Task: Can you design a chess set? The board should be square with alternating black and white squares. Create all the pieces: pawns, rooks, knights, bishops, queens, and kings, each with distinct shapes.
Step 3082:
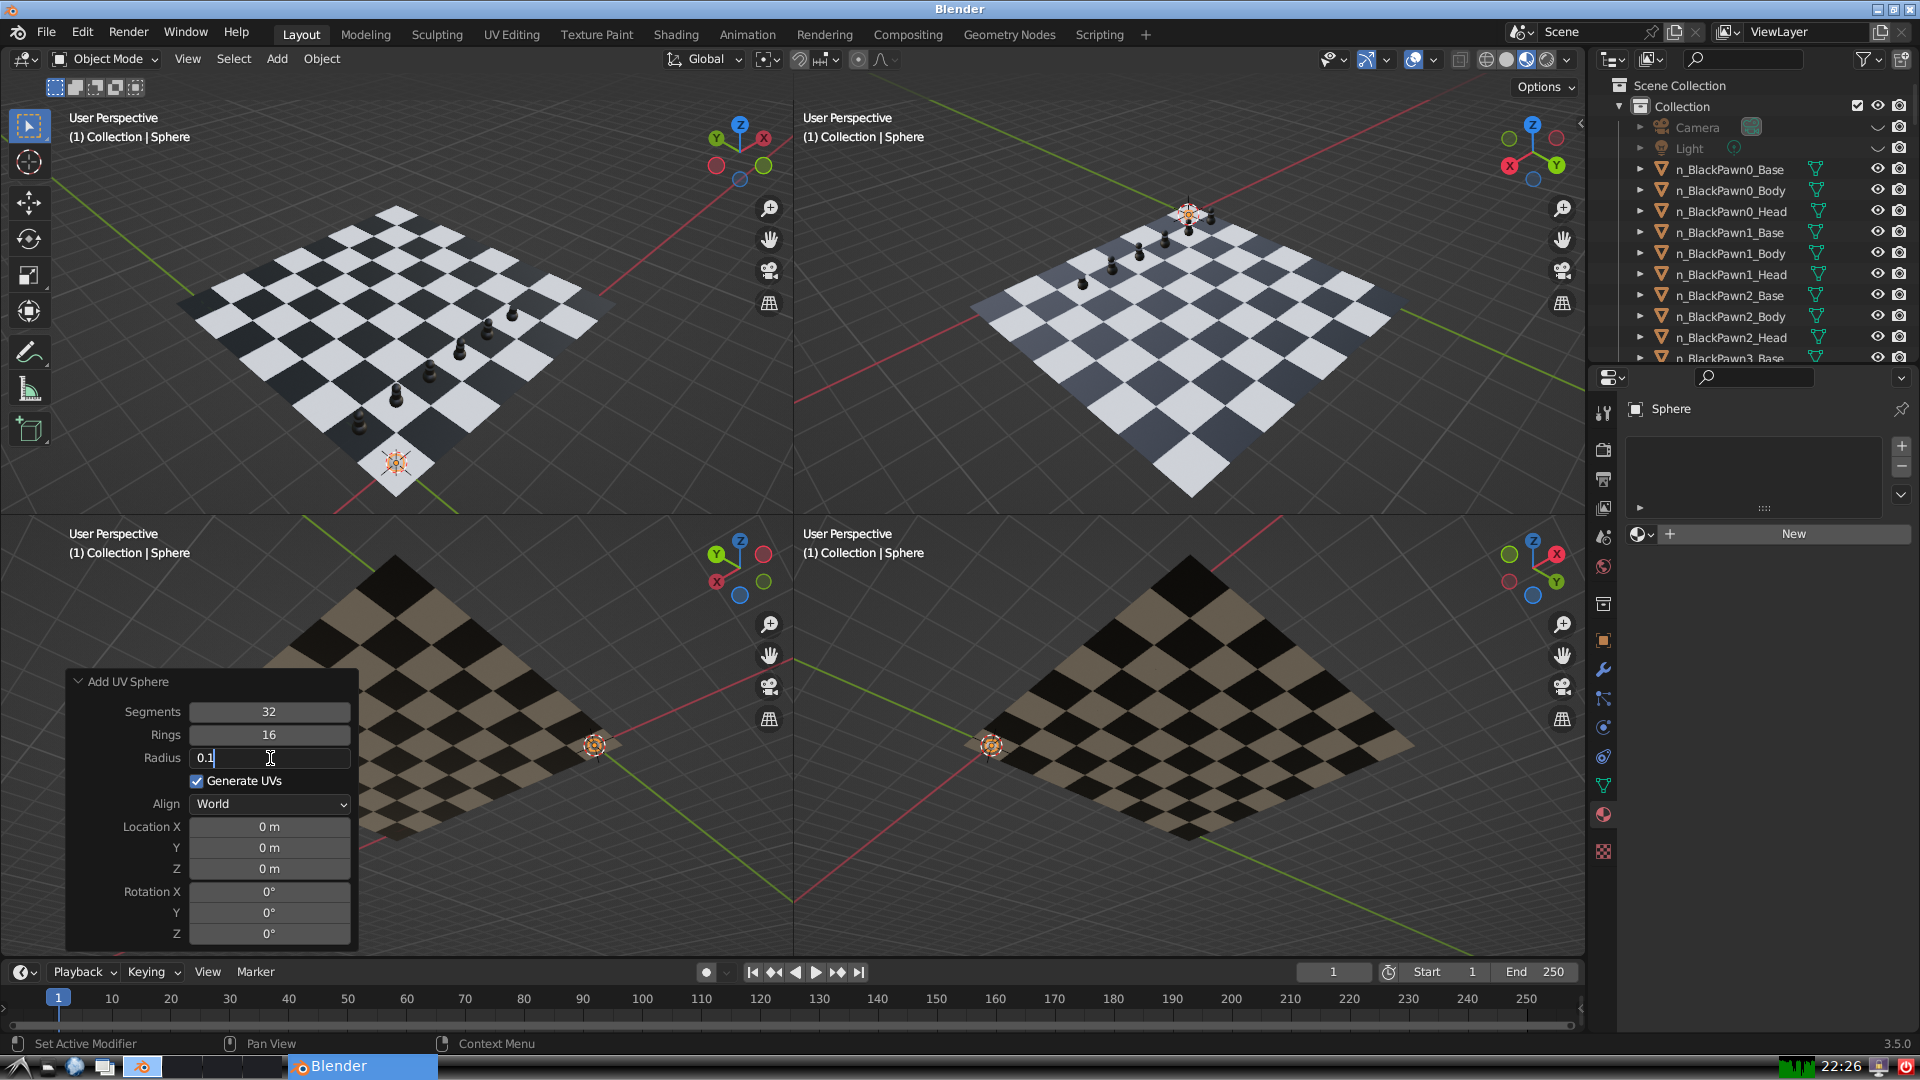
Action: {"key_press": ['Return']}